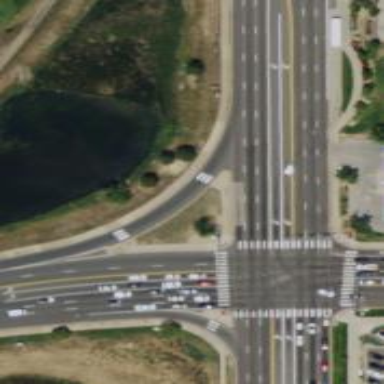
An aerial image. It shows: Primary link road with asphalt surface.